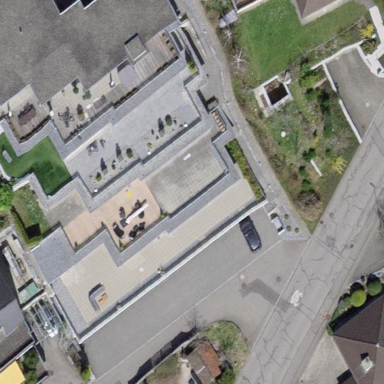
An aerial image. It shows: Terrace building.